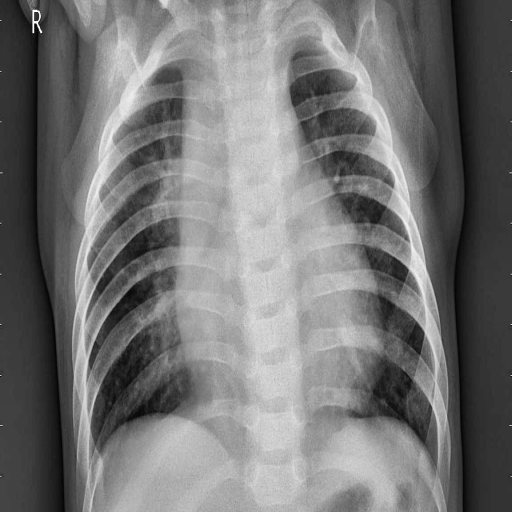
Finding: PNEUMONIA